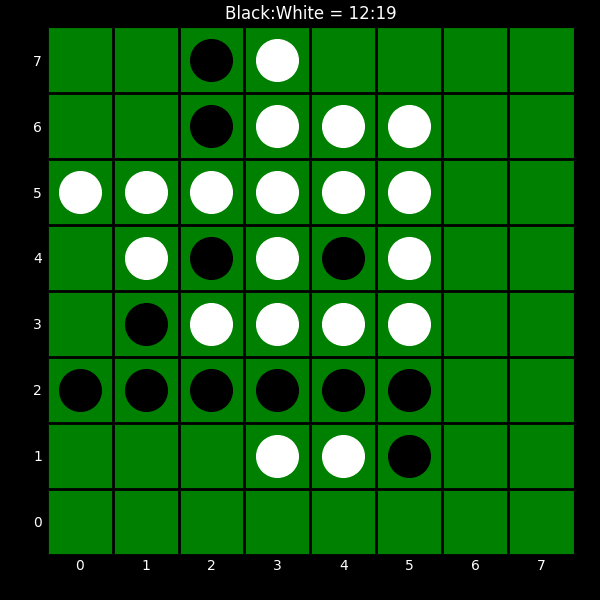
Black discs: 12
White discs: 19